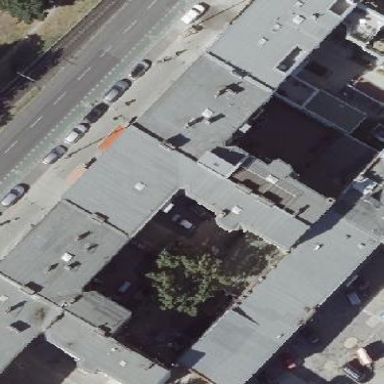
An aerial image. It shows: Grey apartment building with gambrel roof made of red roof tiles.